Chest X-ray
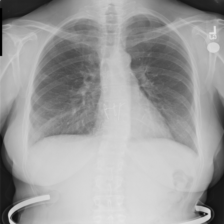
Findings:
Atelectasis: negative
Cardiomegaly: negative
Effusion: negative
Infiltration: negative
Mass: negative
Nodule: negative
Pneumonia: negative
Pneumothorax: negative
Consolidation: negative
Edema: negative
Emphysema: negative
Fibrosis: negative
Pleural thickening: negative
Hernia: negative